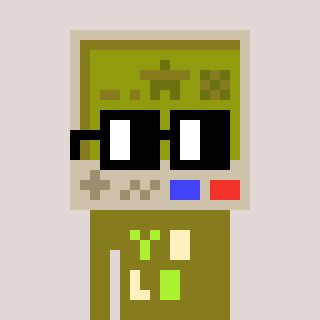
a pixel art character with square black glasses, a gameboy-shaped head and a gunk-colored body on a warm background